Question: I hate dialog boxes, especially when they break my thought process .
I debug my web application, and then go to change some things and it brings up this message. I have to press 'OK' and then 'STOP' and then I can edit my code.
Is there a way for VS to simply snap out of Debug mode, so I can code, instead of showing me an error message?

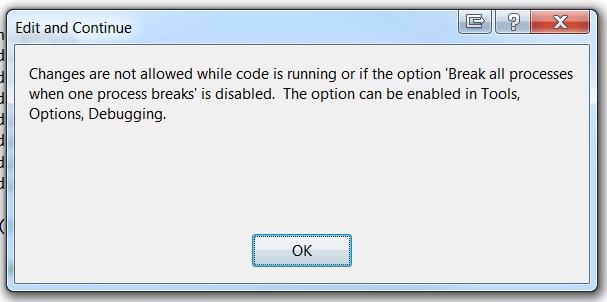
Answer: Here you go. Enable "Edit and Continue" under Tools, Options, Debugging.
More details at <URL>